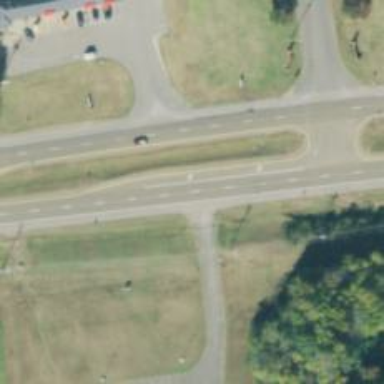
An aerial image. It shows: Trunk highway.